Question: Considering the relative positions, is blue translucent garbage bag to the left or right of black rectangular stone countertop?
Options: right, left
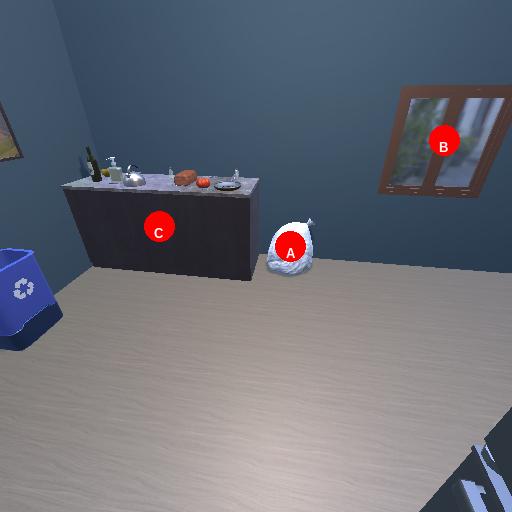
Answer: right